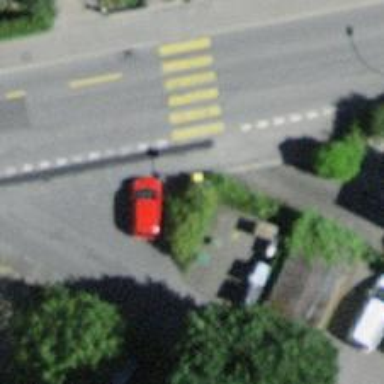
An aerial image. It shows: Post box is visible.